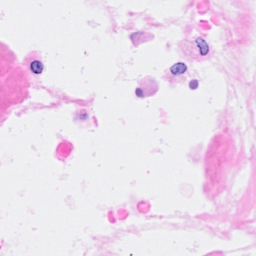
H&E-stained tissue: Breast